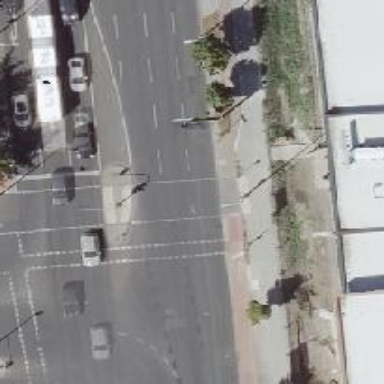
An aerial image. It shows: Road crossing with traffic signals.